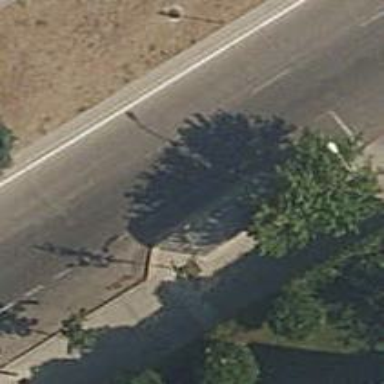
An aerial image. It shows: Public transport stop position.